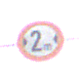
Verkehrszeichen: TatsaechlicheBreite2
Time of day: Midday
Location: Outdoor (Urban)
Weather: Overcast
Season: NotSpecified
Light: Natural